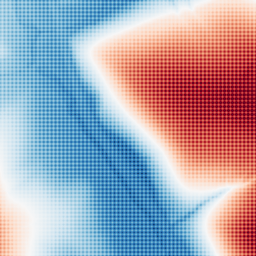
Category: trend_removal
Decomposition family: polynomial
Decomposition parameters: degree: 2
Upsampling method: sinc_hamming
Upsampling parameters: scale: 8
kernel_size: 8
Upsampling scale: 8